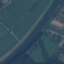
Label: River